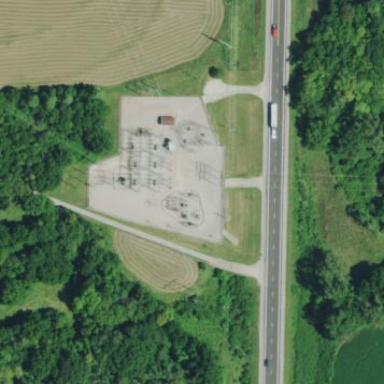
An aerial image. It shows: Distribution power substation secured by fence.